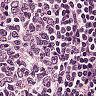
Metastatic tissue present: no